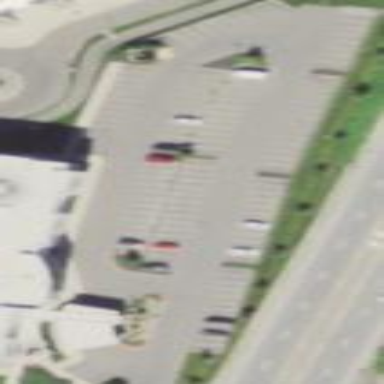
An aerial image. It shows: Parking area.